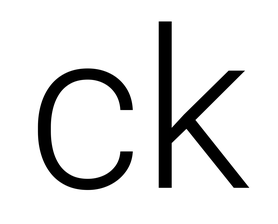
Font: Roboto_Light